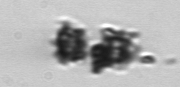
Label: Thalassiosira_TAG_external_detritus